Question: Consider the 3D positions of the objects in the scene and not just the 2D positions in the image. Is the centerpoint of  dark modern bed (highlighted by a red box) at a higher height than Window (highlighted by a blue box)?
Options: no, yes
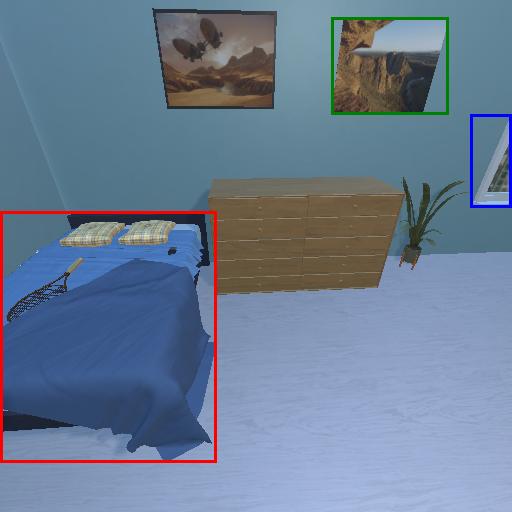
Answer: no